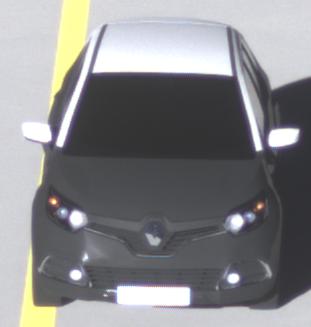
Make: Renault
Model: Captur ENERGY TCe 90
Detailed model: Captur (I)
Model produced from: 2013/06
Model produced until: 2015/05
Doors: 5
Color: black
Road condition: dry road
Daytime: sunrise or sunset
Contrast: high contrast